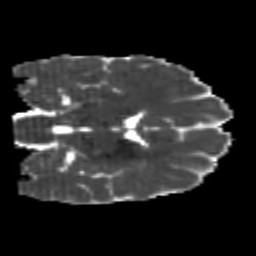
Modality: MD
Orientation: coronal
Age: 24
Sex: male
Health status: healthy
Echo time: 0.074 s